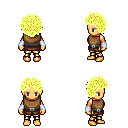
a pixel art fantasy rpg character, female body template, human, tanned skin, leather chest armor, gold greaves, gold curly afro hairstyle, white cloth bracers, four views (front, back, left, right), 2x2 character sprite sheet, small pixel art, hard edges, no anti-aliasing